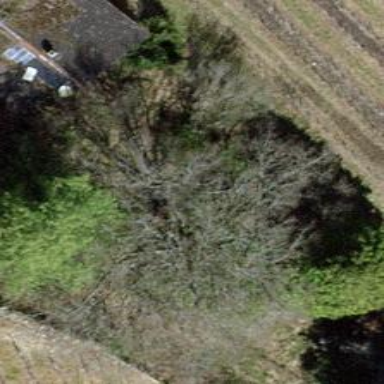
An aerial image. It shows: Single tag "natural: tree."